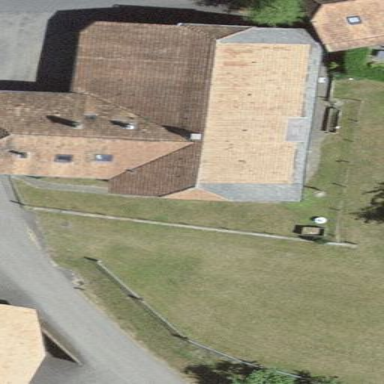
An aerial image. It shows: Farm building.